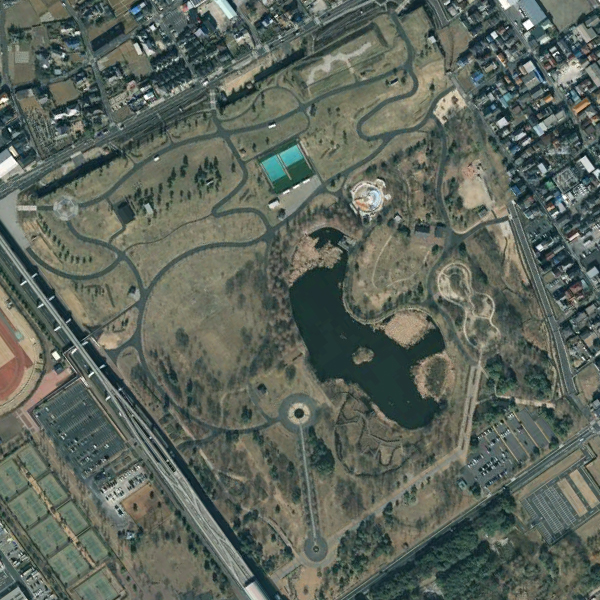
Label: Park